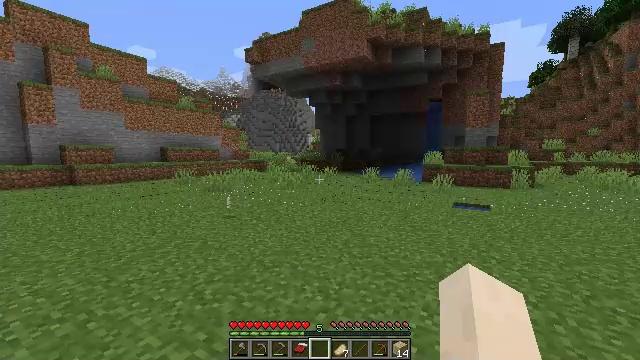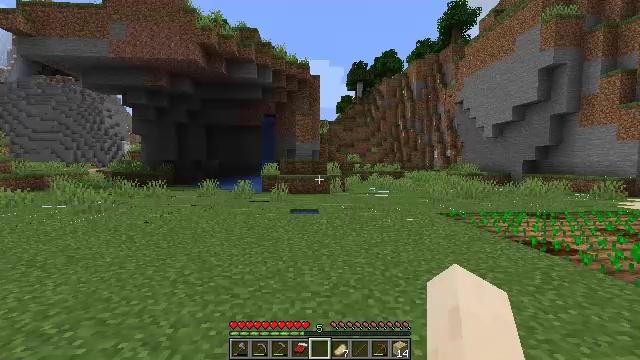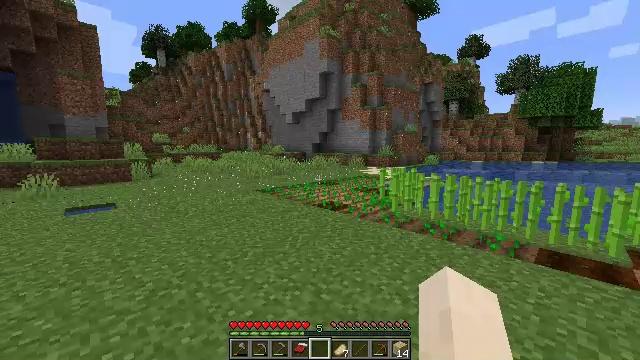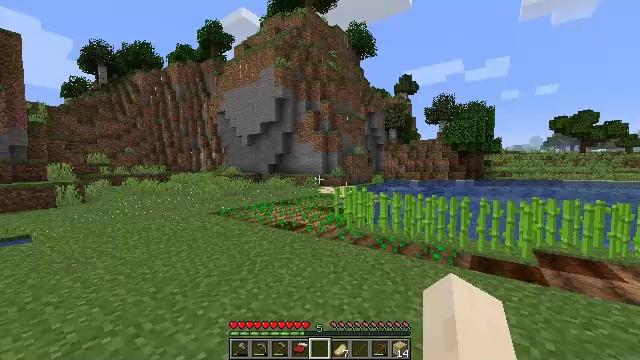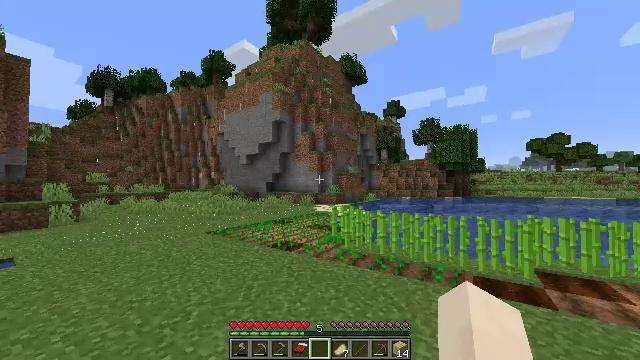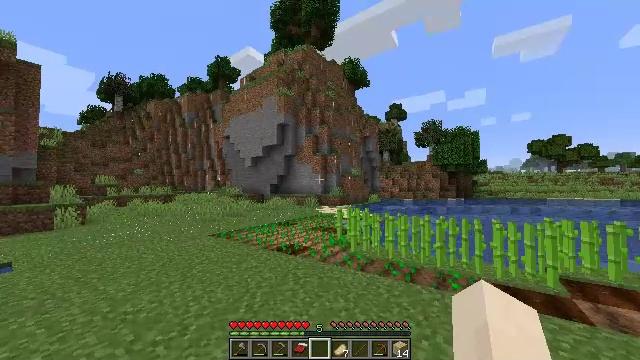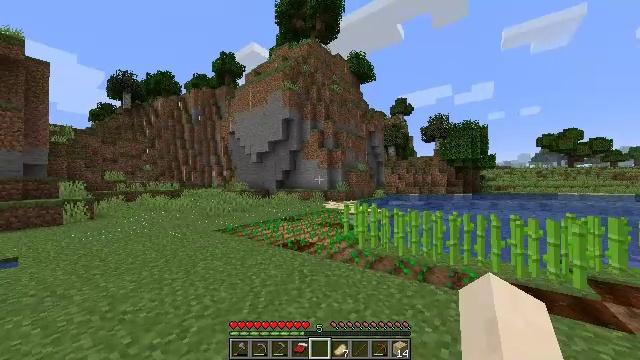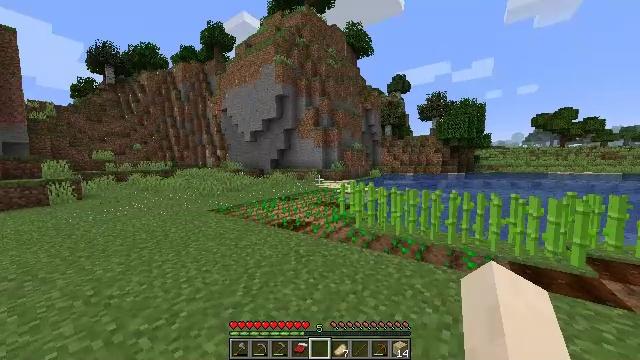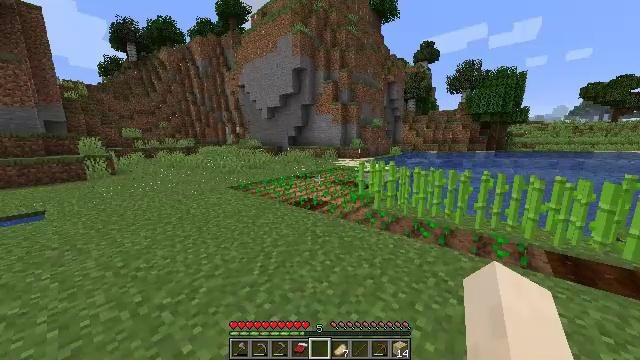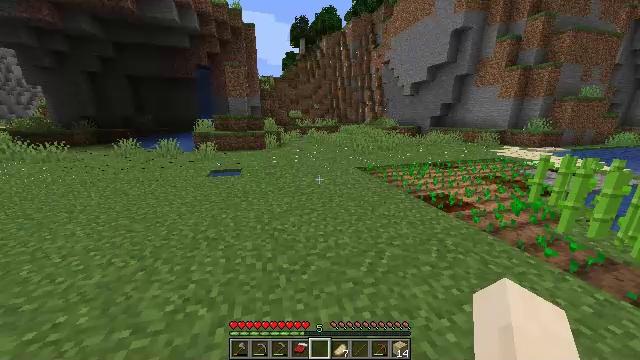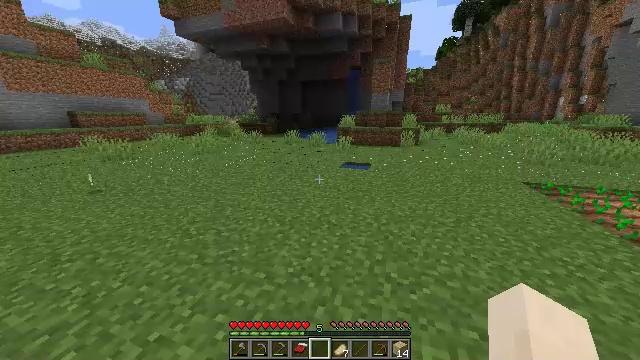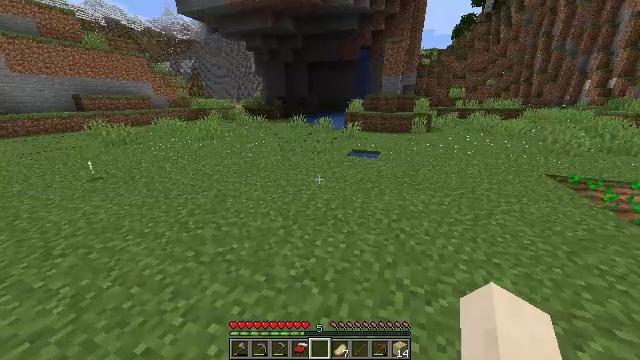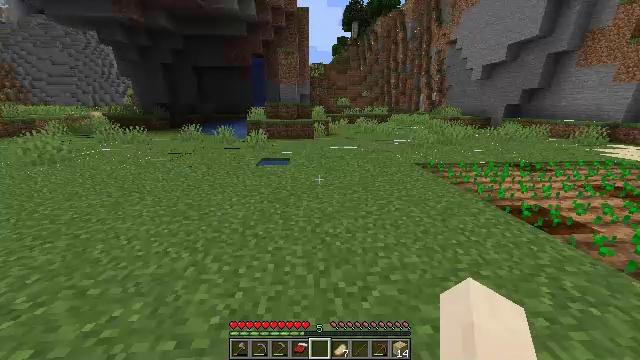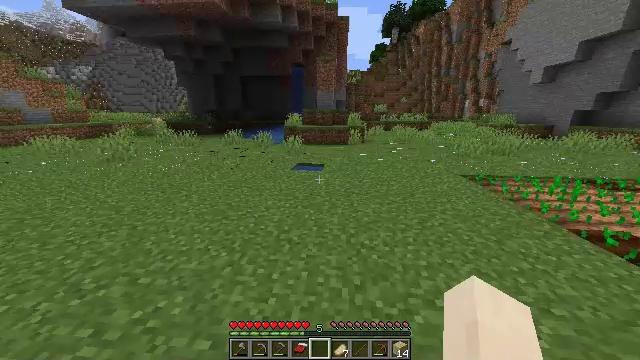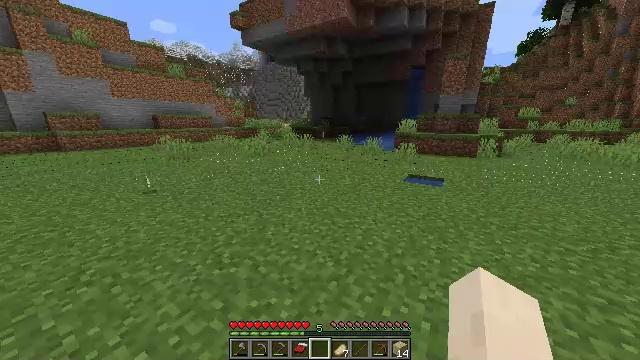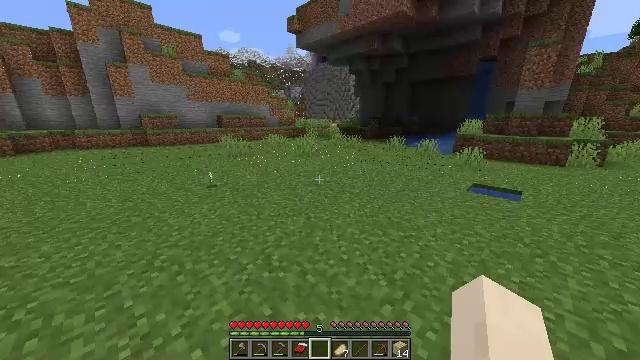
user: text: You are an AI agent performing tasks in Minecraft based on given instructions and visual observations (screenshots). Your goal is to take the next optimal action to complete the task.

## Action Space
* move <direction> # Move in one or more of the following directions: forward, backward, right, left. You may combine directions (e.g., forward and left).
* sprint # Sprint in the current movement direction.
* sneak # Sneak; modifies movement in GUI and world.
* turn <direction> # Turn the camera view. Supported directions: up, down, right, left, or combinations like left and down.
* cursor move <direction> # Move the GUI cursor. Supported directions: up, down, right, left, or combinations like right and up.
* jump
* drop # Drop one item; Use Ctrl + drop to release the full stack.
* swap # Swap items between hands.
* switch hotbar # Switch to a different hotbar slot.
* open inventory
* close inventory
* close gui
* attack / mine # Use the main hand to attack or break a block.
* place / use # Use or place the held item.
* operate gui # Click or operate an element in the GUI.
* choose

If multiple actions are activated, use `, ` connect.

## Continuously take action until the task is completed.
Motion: motion action
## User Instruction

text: Remove an azure bluet from the inventory.
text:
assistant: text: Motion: move forward, sprint, turn right and up
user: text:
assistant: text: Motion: move forward, sprint, turn right and down
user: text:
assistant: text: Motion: move forward, sprint, turn right and up
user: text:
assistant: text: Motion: move forward, sprint, turn right and up
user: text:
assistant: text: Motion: move forward, sprint
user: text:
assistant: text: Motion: move forward, sprint, turn left and down
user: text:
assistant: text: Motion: move forward, sprint, turn right and down
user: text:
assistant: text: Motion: move forward, sprint, turn left and down
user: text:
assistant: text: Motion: move forward, sprint, turn left and down
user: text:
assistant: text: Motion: move forward and move left, turn left
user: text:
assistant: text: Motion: move forward and move left, turn left and down
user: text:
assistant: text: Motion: move forward and move left, sprint, turn right and up
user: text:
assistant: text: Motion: move forward and move left, sprint, turn left and up
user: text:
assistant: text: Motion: move forward and move left, sprint, turn left and up
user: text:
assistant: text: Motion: move forward and move left, sprint, turn left
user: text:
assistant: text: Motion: move forward and move left, sprint, turn left
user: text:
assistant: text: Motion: move forward and move left, sprint, turn left
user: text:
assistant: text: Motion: move forward and move left, sprint, turn left
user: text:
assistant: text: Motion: move forward, sprint, turn left
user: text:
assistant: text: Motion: move forward, sprint, turn left
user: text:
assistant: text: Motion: move forward, sprint, turn left
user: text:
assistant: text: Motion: move forward, sprint
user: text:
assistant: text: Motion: move forward, sprint
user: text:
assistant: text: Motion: move forward, sprint
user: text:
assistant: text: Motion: move forward, sprint
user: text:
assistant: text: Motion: move forward, sprint
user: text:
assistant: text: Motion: move forward, sprint
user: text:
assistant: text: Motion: move forward, sprint
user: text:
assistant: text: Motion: move forward, sprint, turn right and down
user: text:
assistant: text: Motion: move forward, sprint, turn right and down